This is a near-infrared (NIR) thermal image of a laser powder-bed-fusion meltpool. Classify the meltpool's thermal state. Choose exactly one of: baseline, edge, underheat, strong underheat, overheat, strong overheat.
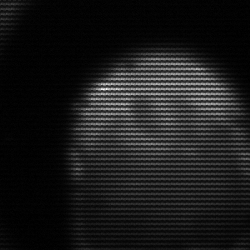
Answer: edge